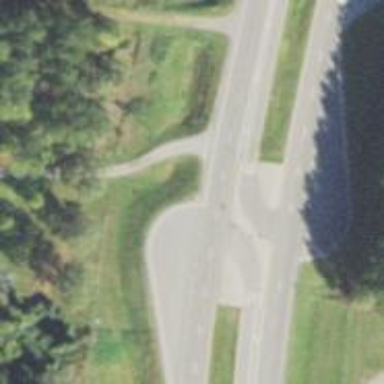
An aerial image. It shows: Trunk link highway.